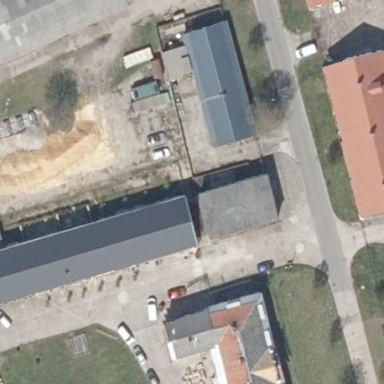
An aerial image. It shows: Stable building with gabled roof covered in red roof tiles.